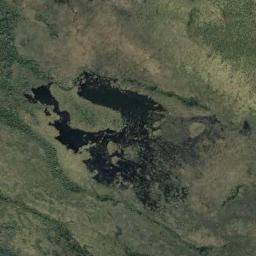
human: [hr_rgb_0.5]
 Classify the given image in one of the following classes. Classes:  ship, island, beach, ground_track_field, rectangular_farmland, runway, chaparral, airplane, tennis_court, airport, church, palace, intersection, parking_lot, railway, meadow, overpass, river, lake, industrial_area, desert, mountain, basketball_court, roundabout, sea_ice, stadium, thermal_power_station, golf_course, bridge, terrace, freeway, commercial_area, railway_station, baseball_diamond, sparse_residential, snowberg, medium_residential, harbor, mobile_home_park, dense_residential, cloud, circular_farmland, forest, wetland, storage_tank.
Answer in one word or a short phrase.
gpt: wetland